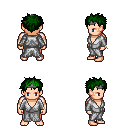
a pixel art fantasy rpg character, male body template, human, light skin, white robe, red pants, green bedhead hairstyle, iron tiara, bracelets, four views (front, back, left, right), 2x2 character sprite sheet, small pixel art, hard edges, no anti-aliasing